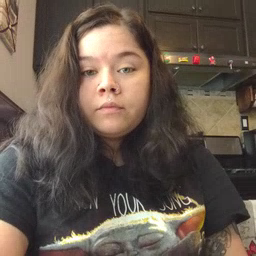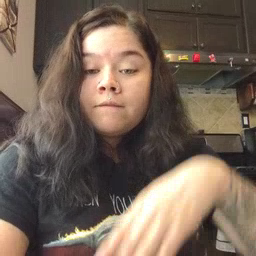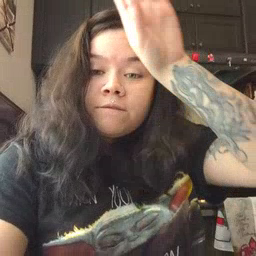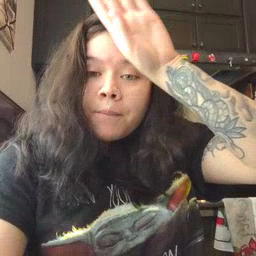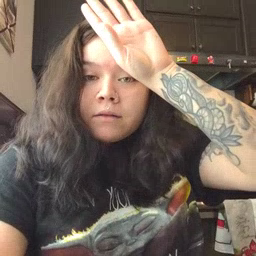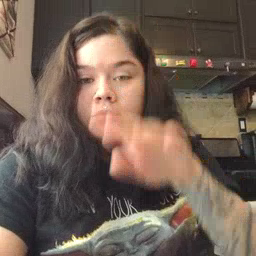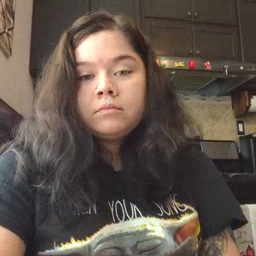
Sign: fireman